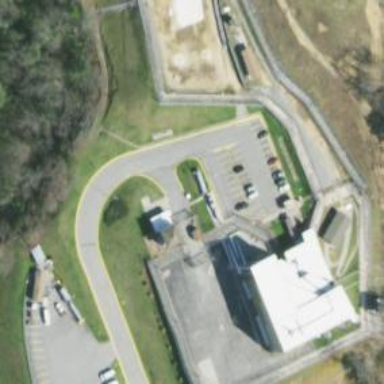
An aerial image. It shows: Prison facility surrounded by fence.